Question: I am trying to display my dates in format of: 'dd/MM/yyyy'.
so I defined 'start' and 'end' dates:
'''
DateTime start = DateTime.Now.AddDays(NumberOfDaysToDisplayInPreviewPages * (-1));
DateTime end = DateTime.Now;
'''
here I want to set the 'start' and 'end' dates into one string: 'dates' that will be in format:
'''
'dd/MM/yyyy-dd/MM/yyyy' (for example: 24/12/2013-11/12/2014)
'''
so I did:
'''
string dates = start.ToString("dd/MM/yyyy") + "-" + end.ToString("dd/MM/yyyy");
'''
I'm sure it's related to my date format of windows (I don't want to change my dateformat in windows in order to make it works)

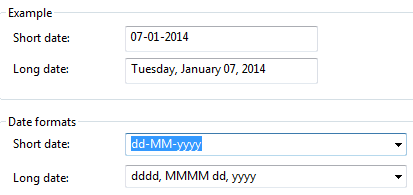
Answer: When you use:
'''
start.ToString("dd/MM/yyyy")
'''
the slash will be replaced by a culture-specific date separator.
If you want an explicit / rather than a culture-specific separator, then you have two choices:
- Escape the slash in your format string:'''
start.ToString(@"dd\/MM\/yyyy")
'''
- Use a culture that has / as its date separator:'''
start.ToString("dd/MM/yyyy", CultureInfo.InvariantCulture)
'''